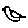
Label: bird